Aerial crown-view tile of a tropical tree (Barro Colorado Island, Panama), acquired 20250512:
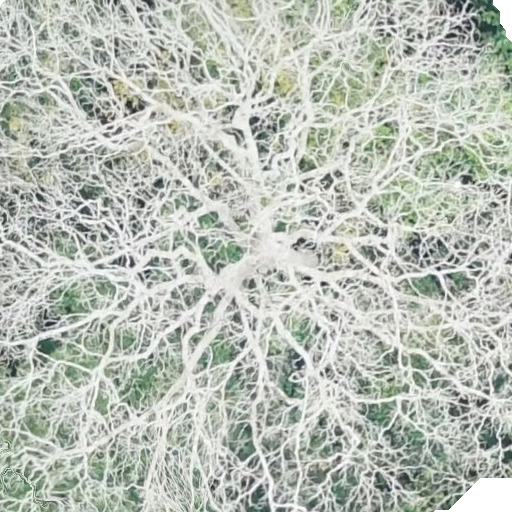
Species: Dipteryx oleifera
GBIF accepted scientific name: Dipteryx oleifera
Crown area: 571.001 m²